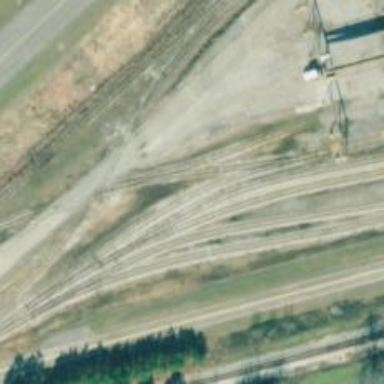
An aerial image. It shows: Railway spur service.